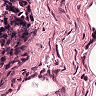
Metastatic tissue present: no